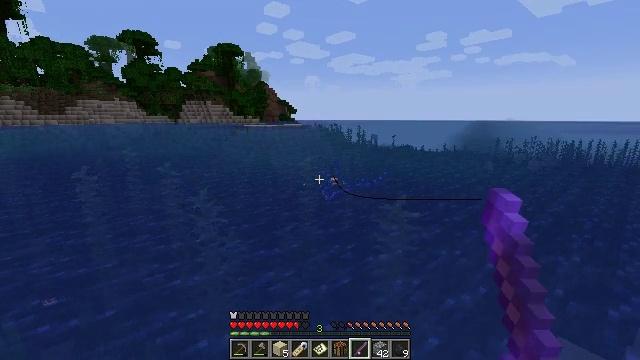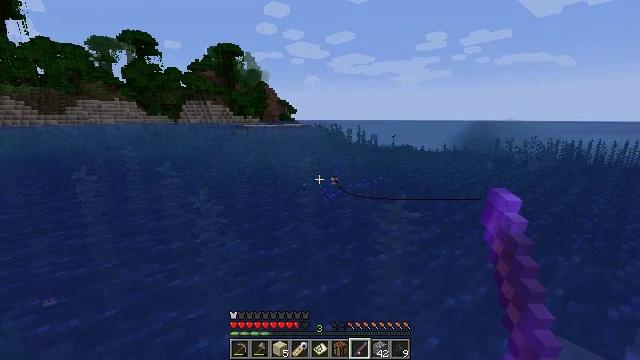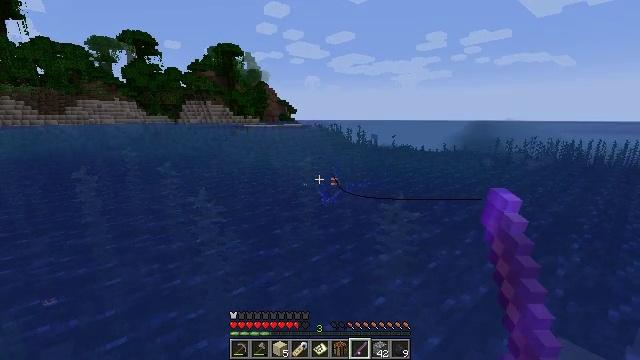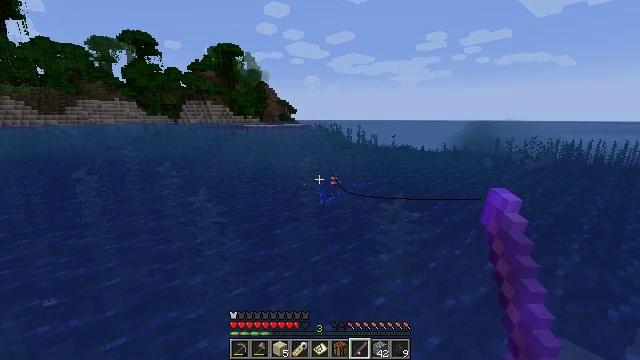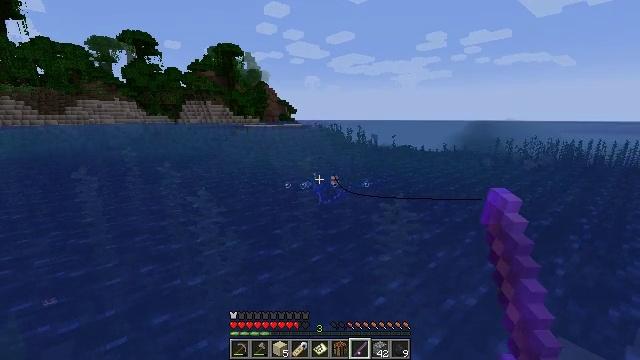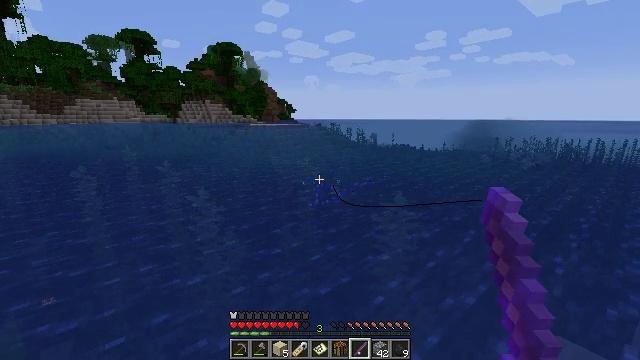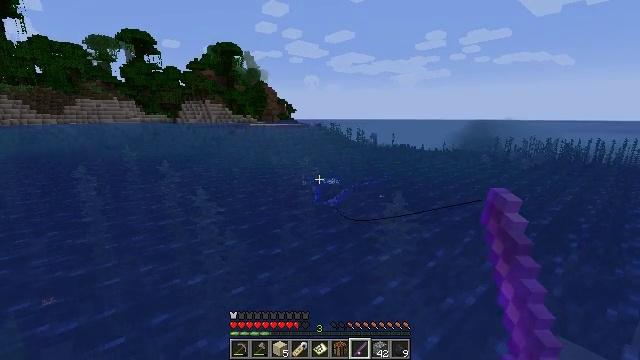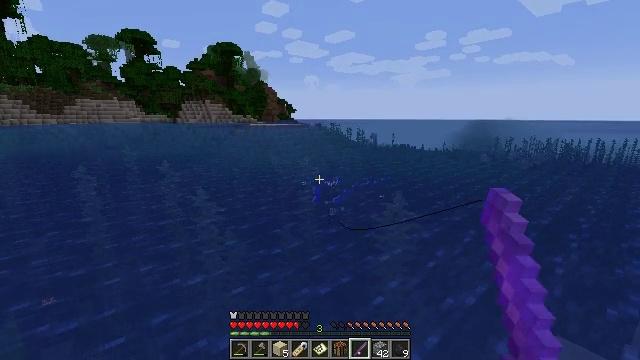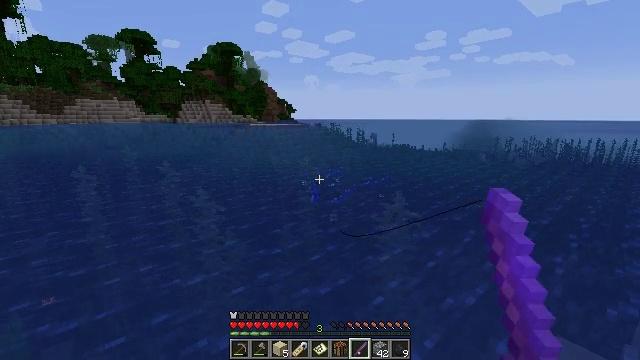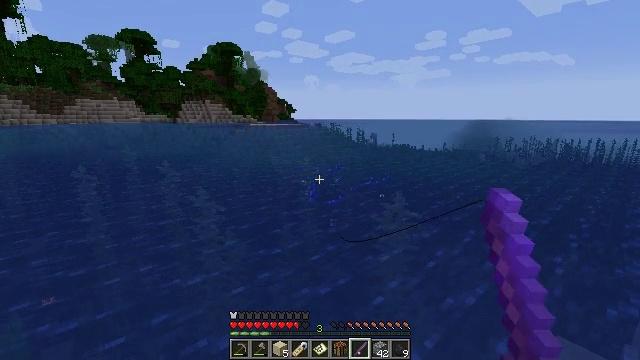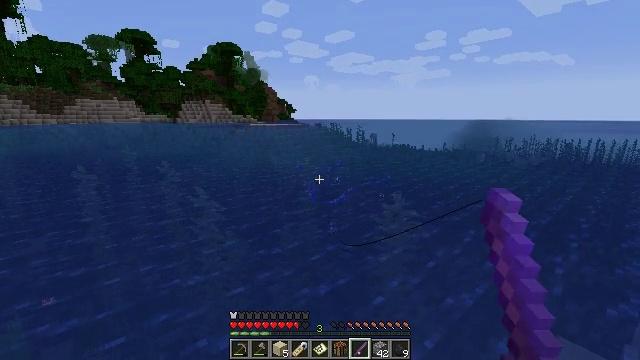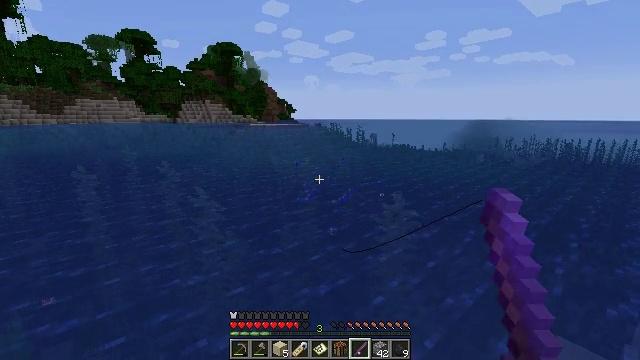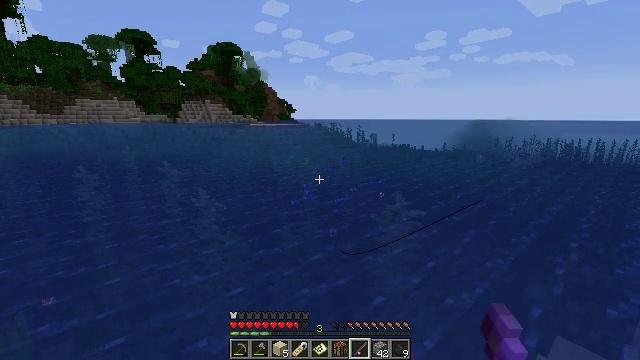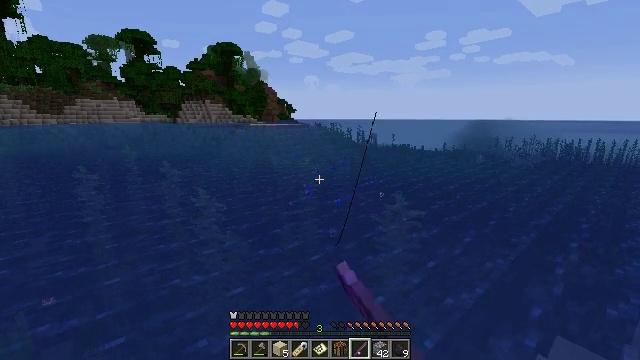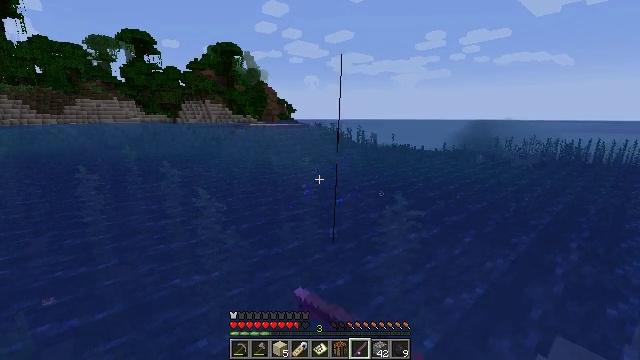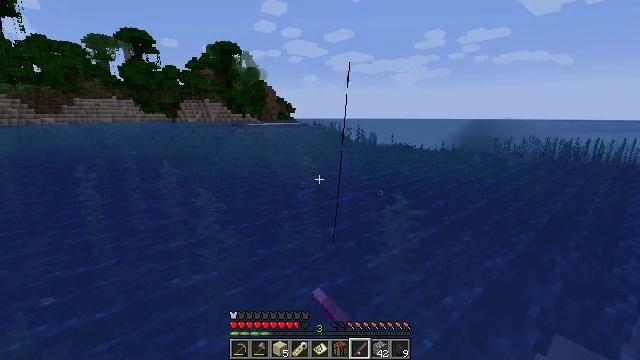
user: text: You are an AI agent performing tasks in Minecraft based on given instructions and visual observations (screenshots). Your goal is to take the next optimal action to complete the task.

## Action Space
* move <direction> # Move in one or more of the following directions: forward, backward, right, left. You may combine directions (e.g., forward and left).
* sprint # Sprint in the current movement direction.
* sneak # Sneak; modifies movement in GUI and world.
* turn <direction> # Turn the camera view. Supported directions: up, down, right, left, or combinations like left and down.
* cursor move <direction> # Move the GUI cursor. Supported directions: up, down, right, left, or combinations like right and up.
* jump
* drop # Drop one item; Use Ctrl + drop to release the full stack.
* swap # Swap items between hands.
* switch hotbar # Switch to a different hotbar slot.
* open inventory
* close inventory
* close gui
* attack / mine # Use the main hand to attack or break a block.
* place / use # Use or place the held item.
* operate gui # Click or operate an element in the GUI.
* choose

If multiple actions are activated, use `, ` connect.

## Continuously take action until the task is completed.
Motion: motion action
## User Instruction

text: Kill the cod.
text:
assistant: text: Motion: no_op
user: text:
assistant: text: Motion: no_op
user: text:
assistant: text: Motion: no_op
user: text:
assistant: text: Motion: no_op
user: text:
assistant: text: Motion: no_op
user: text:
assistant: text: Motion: no_op
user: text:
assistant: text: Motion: no_op
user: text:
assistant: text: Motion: no_op
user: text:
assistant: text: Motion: no_op
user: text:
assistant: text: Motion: no_op
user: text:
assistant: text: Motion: no_op
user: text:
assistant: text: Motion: use / place
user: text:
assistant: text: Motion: use / place
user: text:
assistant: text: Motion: use / place
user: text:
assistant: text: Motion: use / place
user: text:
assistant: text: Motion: no_op
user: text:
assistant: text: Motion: no_op
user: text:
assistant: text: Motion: no_op
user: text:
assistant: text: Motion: no_op
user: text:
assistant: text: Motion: no_op
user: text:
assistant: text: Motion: no_op
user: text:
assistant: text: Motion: no_op
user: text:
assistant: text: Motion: no_op
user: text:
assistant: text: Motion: no_op
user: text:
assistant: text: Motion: no_op
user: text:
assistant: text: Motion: no_op
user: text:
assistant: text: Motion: no_op
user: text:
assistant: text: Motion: no_op
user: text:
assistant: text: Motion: no_op
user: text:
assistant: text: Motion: turn left and down